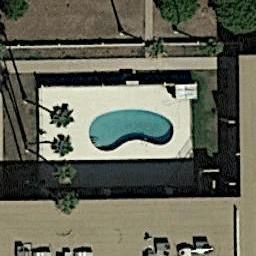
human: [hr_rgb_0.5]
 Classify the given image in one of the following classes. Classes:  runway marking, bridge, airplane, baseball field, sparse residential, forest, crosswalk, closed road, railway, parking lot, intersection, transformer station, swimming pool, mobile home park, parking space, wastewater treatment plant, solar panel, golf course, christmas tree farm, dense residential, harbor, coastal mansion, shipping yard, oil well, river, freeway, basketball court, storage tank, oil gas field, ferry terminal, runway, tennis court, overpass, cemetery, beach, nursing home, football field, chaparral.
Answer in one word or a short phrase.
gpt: swimming pool